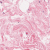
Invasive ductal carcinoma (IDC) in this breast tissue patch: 0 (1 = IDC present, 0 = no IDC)